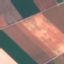
Land use / land cover class: AnnualCrop